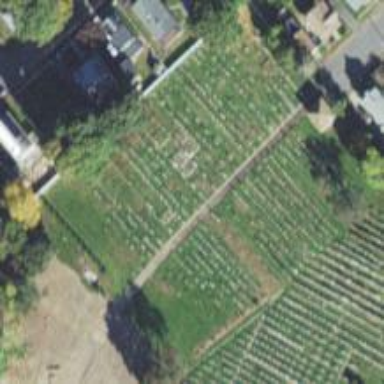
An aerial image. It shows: Cemetery with historic significance.